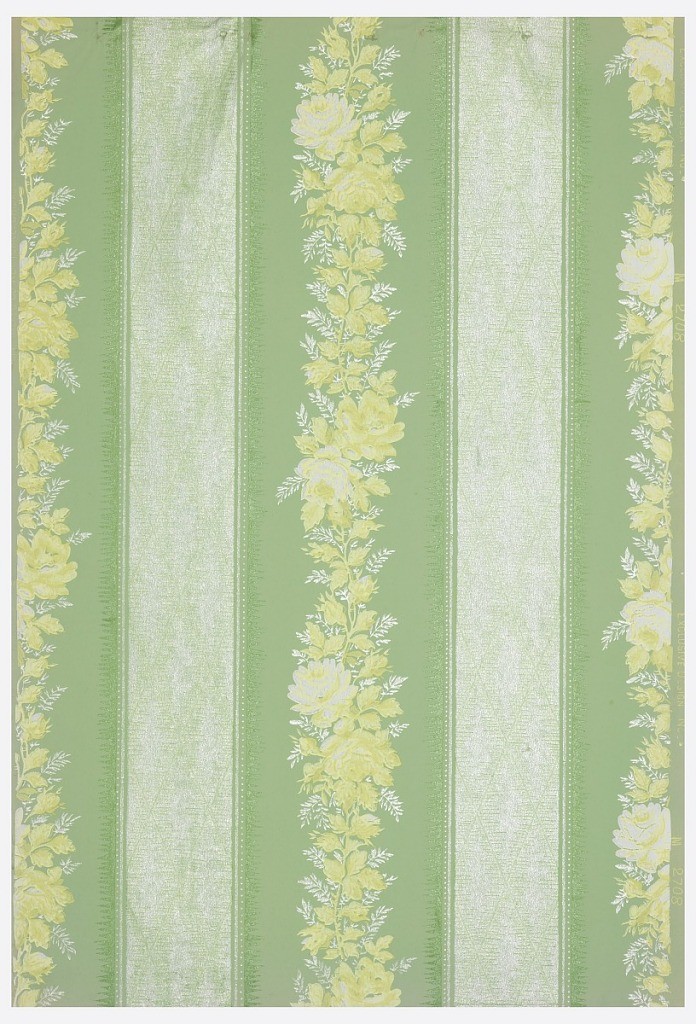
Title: Sidewall - sample
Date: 1907–08
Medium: Machine-printed
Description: Vining floral bands alternate with tufted bands of equal width. Printed in yellow, white and green on lighter green ground.